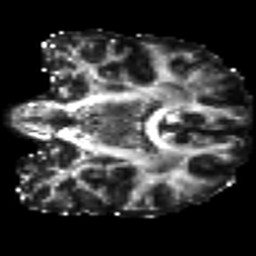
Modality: FA
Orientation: coronal
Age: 26
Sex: male
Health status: healthy
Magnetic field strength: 3 T
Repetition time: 8.4 s
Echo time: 0.0926 s